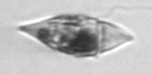
Label: Amphidinium